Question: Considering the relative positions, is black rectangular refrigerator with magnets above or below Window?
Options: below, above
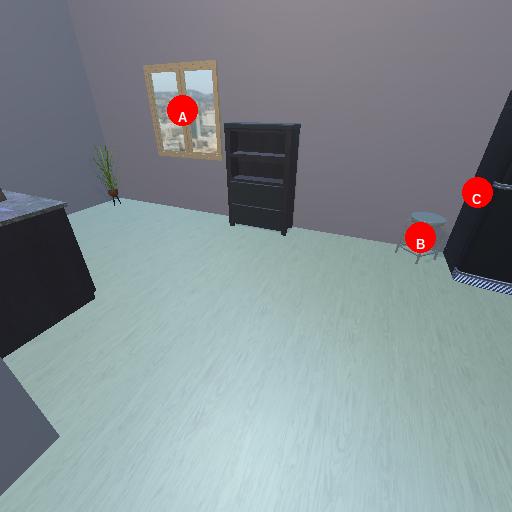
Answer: below